Question: >
<URL>
I know it can load via set MainWindow in Target Summary.
It show as

Is it possible to load MainWindow programmatically?
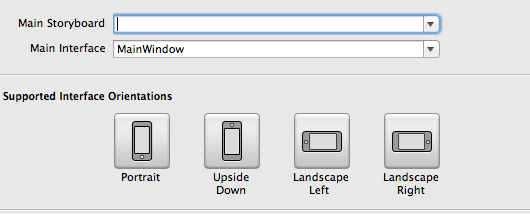
Answer: Yes you can.. here is how you will create it pragmatically,
'''
self.window = [[UIWindow alloc] initWithFrame:[[UIScreen mainScreen] bounds]];
[self.window makeKeyAndVisible];
'''